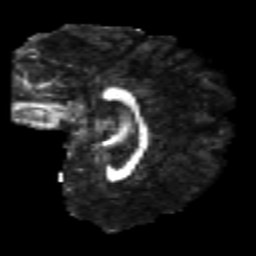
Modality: FA
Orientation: sagittal
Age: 23
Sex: male
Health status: healthy
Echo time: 0.074 s